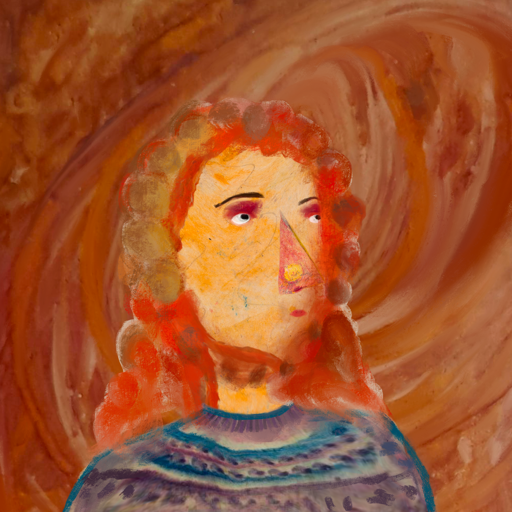
Background: Pious_Lady, Head And Neck Side: Experience, Face Side: Irani, Bust: HillGirl, Hair Side: Rupkatha, Head Accessory: Blank, Second Necklace: Blank, Necklace: Blank, Baby: Blank